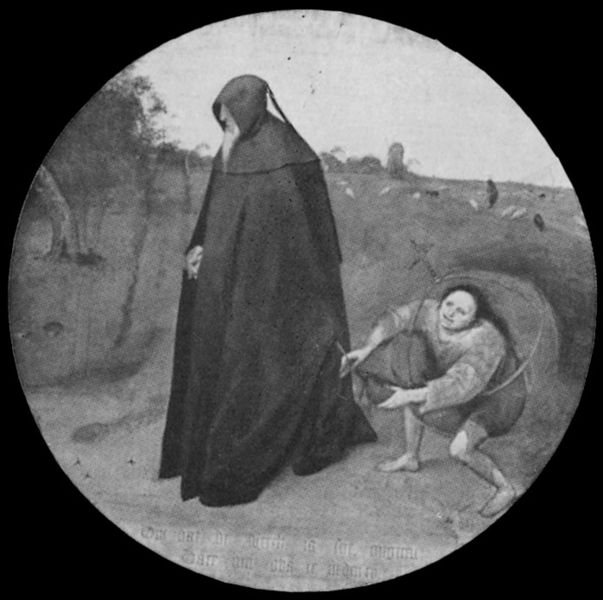
Titel: Der Betrug der Welt
Künstler: Georg Pencz
Institution: Neapel, Museo Nazionale di Capodimonte
Schlagwörter: baum, dunkel, gemälde, mann, umhang, vogel, weiß, landschaft, grau, schwarz, alt, bart, kappe, arm, böse, gesicht, öl, feld, vögel, gehen, kutte, mantel, kind, gotik, renaissance, kreis, rund, schrift, junge, bauer, kreuz, druck, schwarz weiß, beutel, tasche, necken, flehen, romanik, mönch, gelehrter, zwerg, rabe, weiser, krähen, weise, kaputze, stehlen, schleichen, dienen, gläubiger, buckeln, kniehn